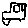
Label: car